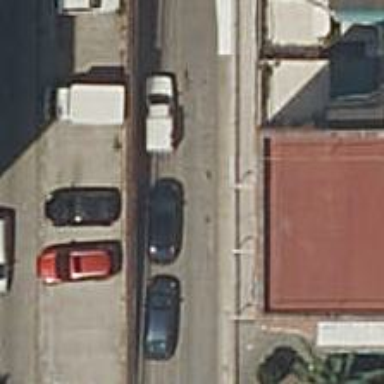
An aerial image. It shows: Car repair shop.